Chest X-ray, PA view. Patient: 53 years old, sex F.
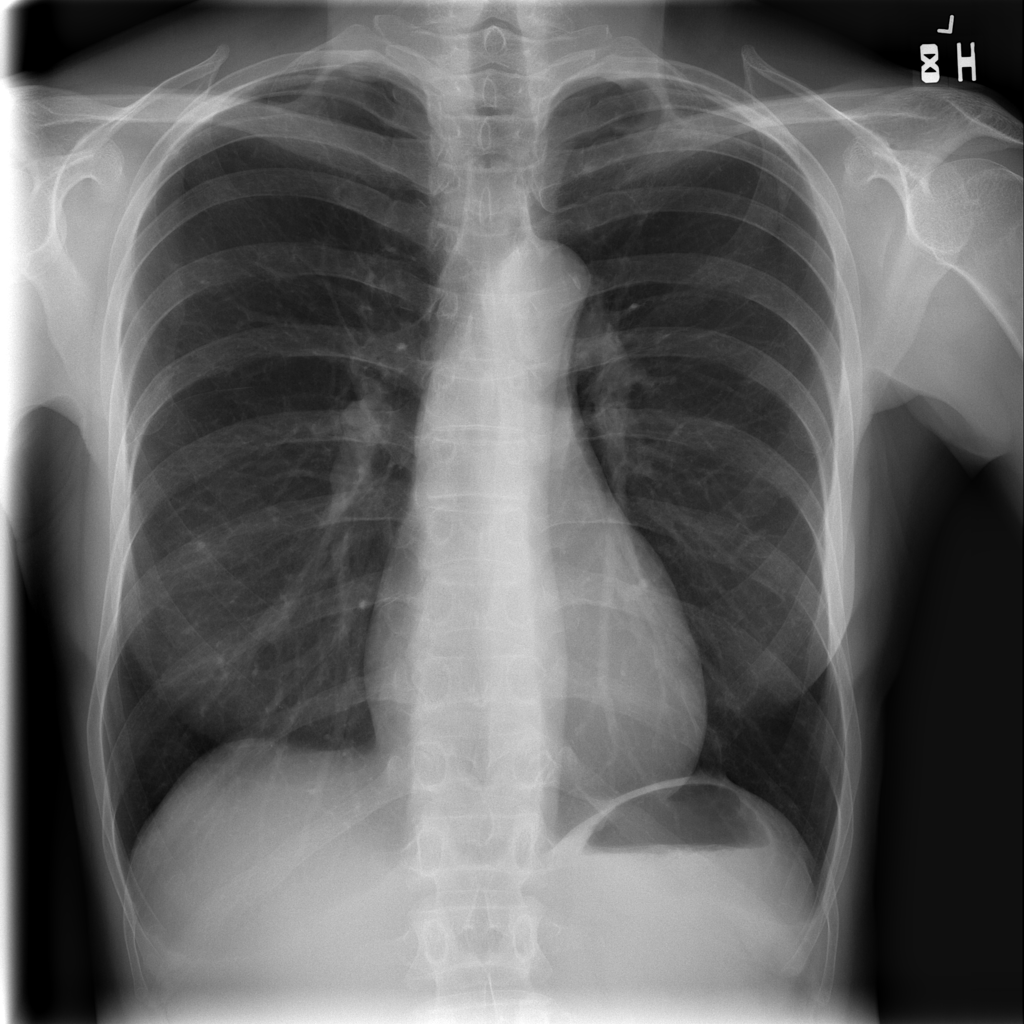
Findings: Fibrosis